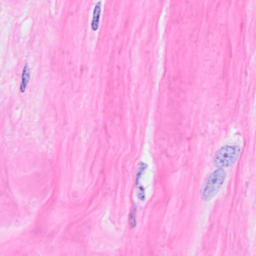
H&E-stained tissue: Breast